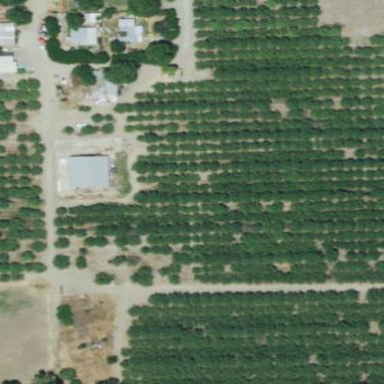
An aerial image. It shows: Orchard.